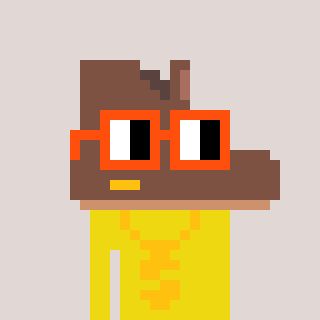
a pixel art character with square orange glasses, a boot-shaped head and a yellow-colored body on a warm background